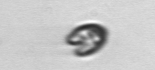
Label: flagellate_morphotype1